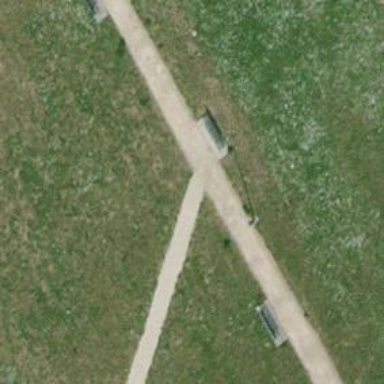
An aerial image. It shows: Bench.